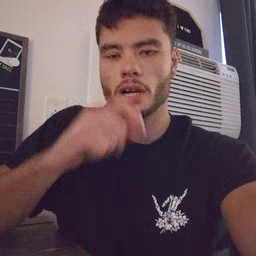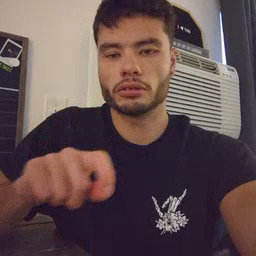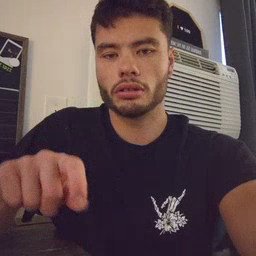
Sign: pencil